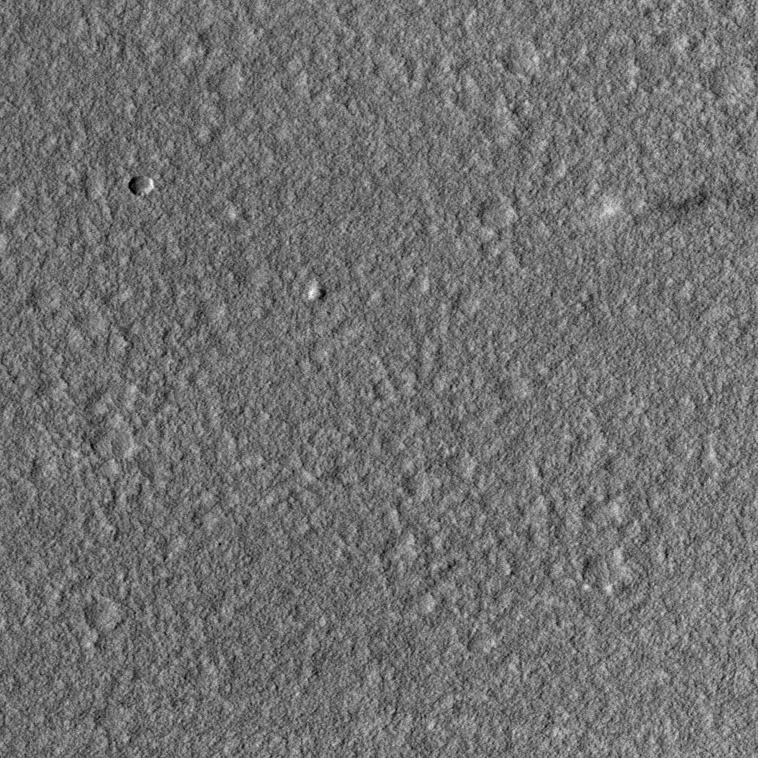
Label: dustdevil